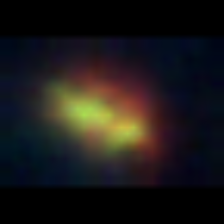
Taxon: NanoPlankton
Group: Other